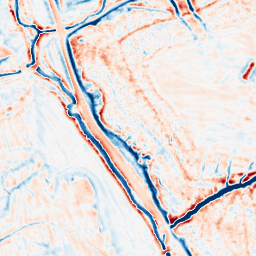
Category: edge_preserving
Decomposition family: bilateral
Decomposition parameters: d: 15
sigma_color: 25
sigma_space: 75
Upsampling method: cubic_mitchell
Upsampling parameters: scale: 4
Upsampling scale: 4